Question: My real question is, 'Why doesn't backtracking speed up my search?' But I'm not sure if that makes any sense without more context...
This question is really just academic - the code 'works' and my program finds the solutions I'm expecting....but I want to make sure I understand the terminology. To help illustrate things, let's use a specific example where we'd need a search algorithm - the n-Queens problem.
> <URL> - Placing n queens on an nxn chessboard in such a way that no queen can attack another.

There are of example code on the internet that can be found searching for, 'N-queens backtracking', and Wikipedia's article on backtracking even uses N-Queens in their explanation of what backtracking is (<URL>. The idea, as I understand it, is that given a board configuration that is invalid - let's say two places queens that can attack each other, the algorithm disregards all board configurations that would be made by adding additional pieces.
I've also implemented a (non-recursive/non-backtracking) Depth-first and Breadth-first version of my search. As expected, both variations test the exact same number of states. I expected that a recursive, depth-first with backtracking algorithm should test fewer states. But I'm not seeing that.
'''
Depth First
Found 92 solutions in 10.04 seconds
Tested 118969 nodes (1.2k nodes per second)
Largest Memory Set was 64 nodes
BackTracking
Found 92 solutions in 9.89 seconds
Tested 118969 nodes (1.2k nodes per second)
Largest Memory Set was 170 nodes
Breadth First
Found 92 solutions in 12.52 seconds
Tested 118969 nodes (0.95k nodes per second)
Largest Memory Set was 49415 nodes
'''
My actual implementation is intended be generic, so I'm not taking advantage of board mirrors/rotations or anything else clever.
I feel like I must be misunderstanding, but I don't see what benefit backtracking gives me?
Wikipedia's explains that once a given state is found to be invalid, it's sub-tree is skipped (pruned), but placing the queens rationally (avoiding Q1 in a8 and Q2 in a7) seems to prevent any situations that can be pruned?
What board configurations should my breath-first implementation consider that backtracking avoids?
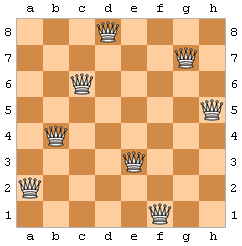
Answer: Backtracking is one of several ways to avoid searching down bad paths. Heuristics, like placing the queens "rationally" is another. Your non-backtracking solutions must have had good enough heuristics to avoid searching all the invalid paths. A solution with no pruning at all would have tested every (64 choose 8) arrangement of queens on the board.